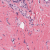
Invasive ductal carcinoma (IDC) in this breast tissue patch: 0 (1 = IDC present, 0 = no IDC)